Current action and preconditions to check: path_clear

Your task: For each precondition in the list above, predict whether it will hold at this action.

Consider the current scene as observed from the mobile robot's camera, and analyze the predicted future states of all dynamic agents (e.g., people, animals, vehicles, or any moving entities) within the NEXT SECOND.

IMPORTANT: Only answer "very likely" if you are absolutely certain—based on strong, clear evidence—that a dynamic agent will violate the precondition in the predicted future state. Do NOT answer "very likely" for unlikely, ambiguous, or low-probability risks.

Ask yourself for each precondition: Is there a high probability, with clear and convincing evidence, that the predicted future states of any dynamic agent will interfere with the predicted future state of the currently executing action within the NEXT SECOND, causing that precondition to fail?

Assess the risk level based on these predictions. Use "likely" or "very likely" if motions create a clear risk of interference.

Use "neutral" or "improbable" if agents are nearby but their predicted paths are clearly diverging or non-conflicting.

Failure Risk Categories: "very improbable", "improbable", "neutral", "likely", "very likely"

Answer Format: Output ONLY the probability_of_failure value from these categories: "very improbable", "improbable", "neutral", "likely", "very likely"

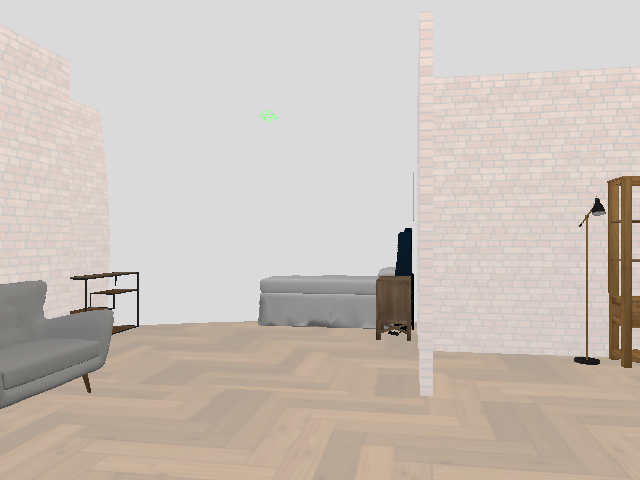

Answer: very improbable